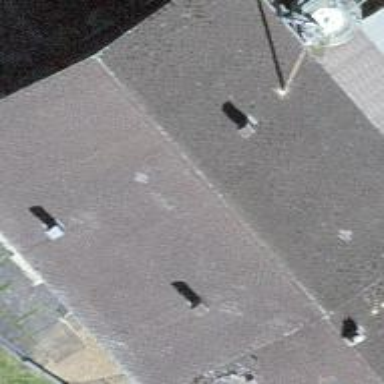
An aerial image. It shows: Farm building.